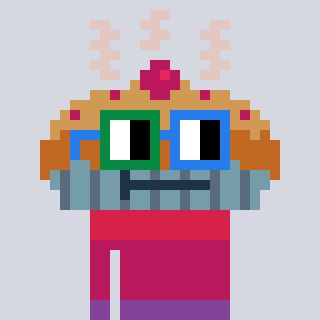
a pixel art character with square green and blue glasses, a pie-shaped head and a darkpink-colored body on a cool background